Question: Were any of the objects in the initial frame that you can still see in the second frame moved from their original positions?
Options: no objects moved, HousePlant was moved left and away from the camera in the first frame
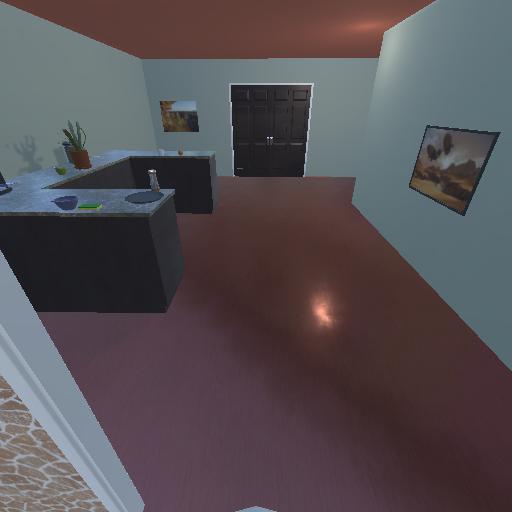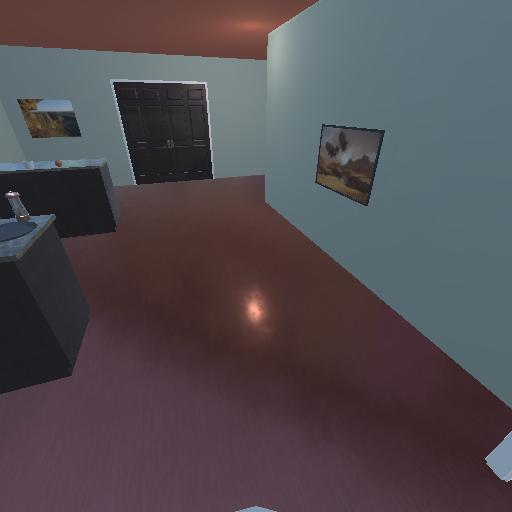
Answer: no objects moved